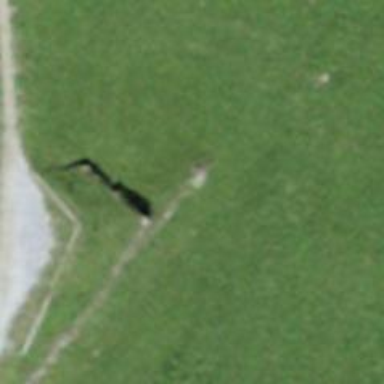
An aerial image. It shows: Wall made of dry stone.